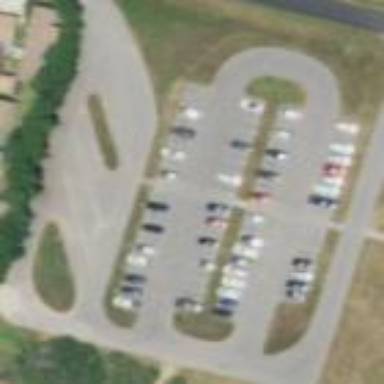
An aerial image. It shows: Parking area with surface.